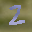
Label: 2